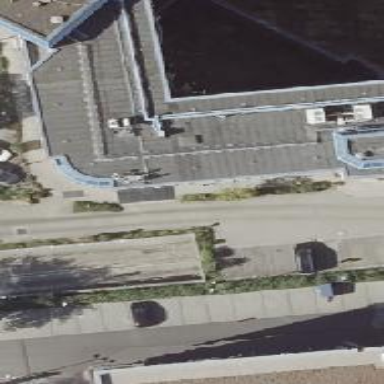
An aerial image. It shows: Parking entrance.